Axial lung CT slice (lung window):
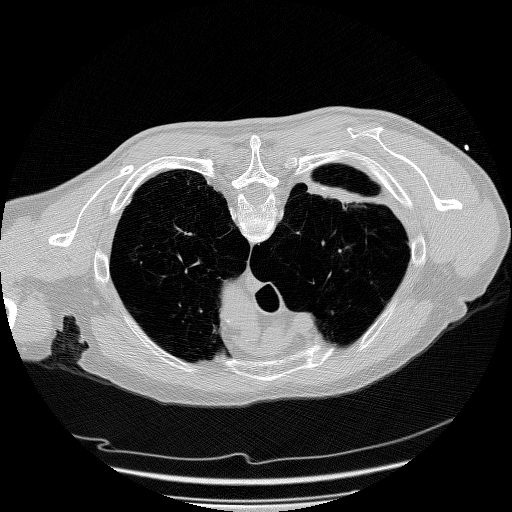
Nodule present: no